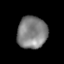
Tissue: lung
Cell type: Epithelial cells
Senescence score: 0.2104
Nuclear area (px): 937
Mean DAPI intensity: 128.635